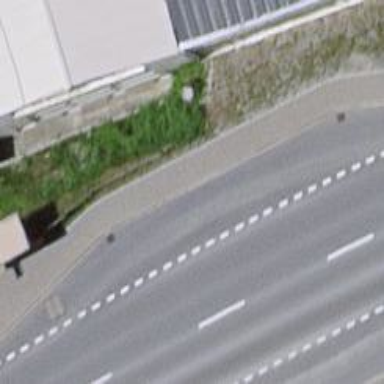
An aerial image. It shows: Bus stop with sheltered platform for public transport.